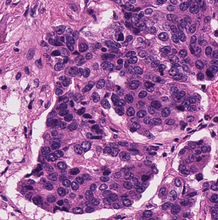
Tumor epithelial tissue: yes
Tumor-associated stroma tissue: yes
Normal tissue: no